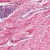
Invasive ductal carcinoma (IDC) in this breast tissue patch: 0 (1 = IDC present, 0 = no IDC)